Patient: sex M, age 74
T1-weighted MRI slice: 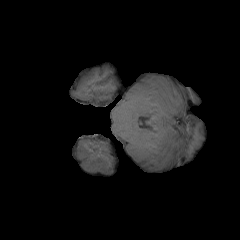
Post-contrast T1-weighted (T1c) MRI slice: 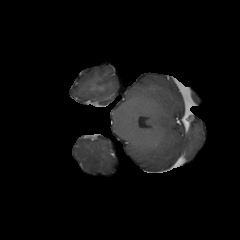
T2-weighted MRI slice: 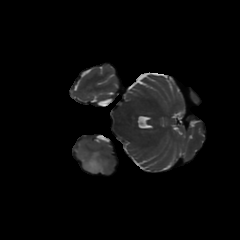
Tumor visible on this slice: yes
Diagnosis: Astrocytoma, IDH-wildtype
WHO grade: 3